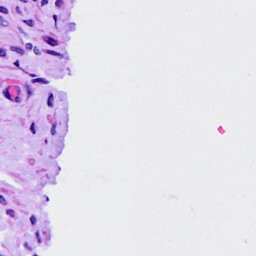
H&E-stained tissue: Ovarian